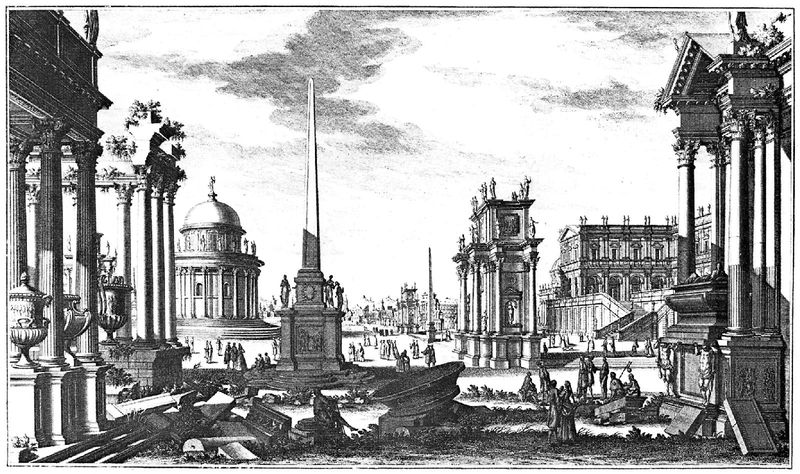
Titel: “Architetture e Prospettive”, Pars 4, Tafel 7
Künstler: Giuseppe Galli Bibiena
Schlagwörter: menschen, stadt, frankreich, paris, säulen, architektur, barock, rund, amphoren, bogen, italien, graphik, platz, krieg, zerstörung, radierung, sieg, rom, obelisk, zerstört, tempel, rundtempel, tholos, triumphbogen, neuzeit, idealvedute